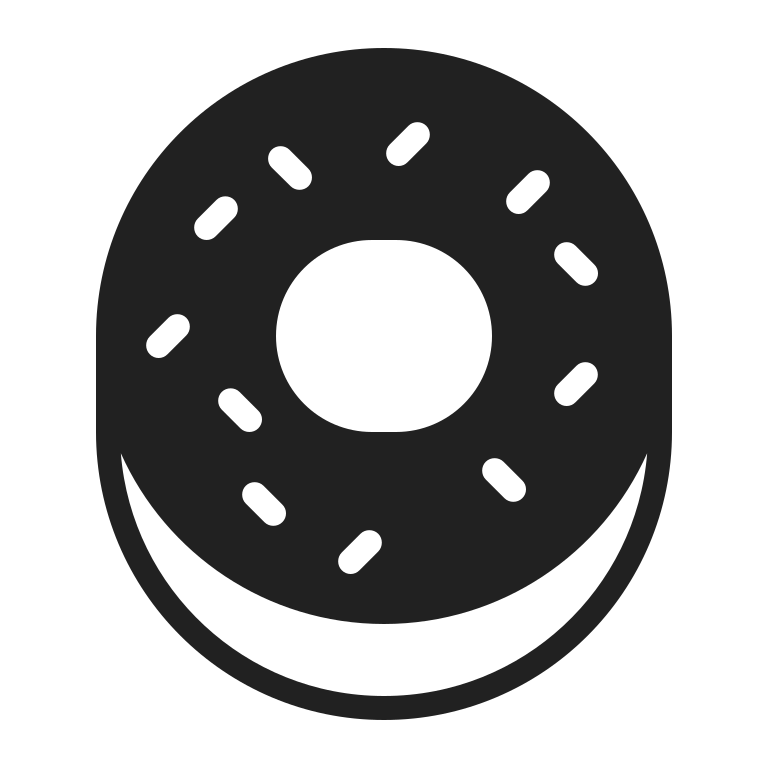
doughnut high contrast